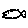
Label: fish